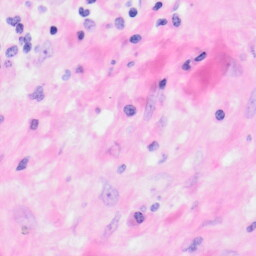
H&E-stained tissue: Kidney